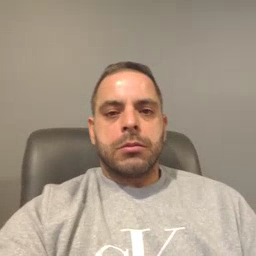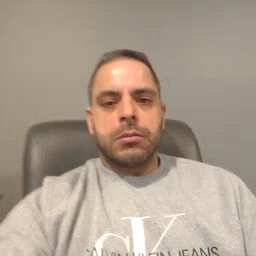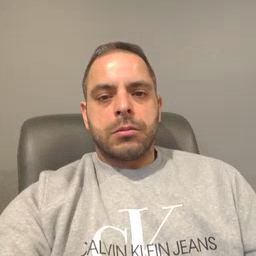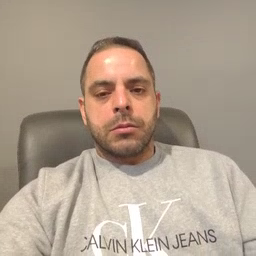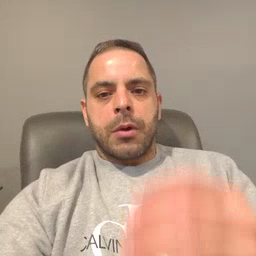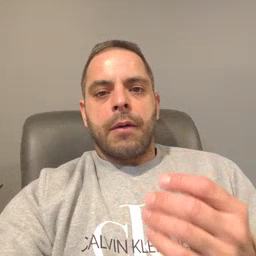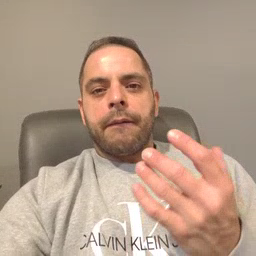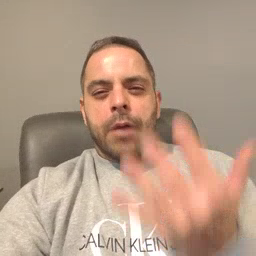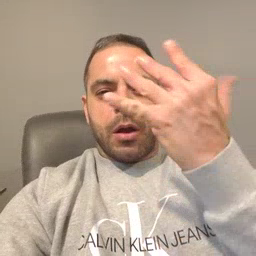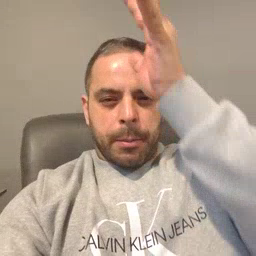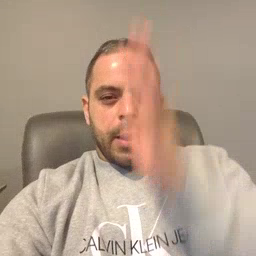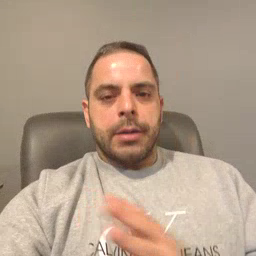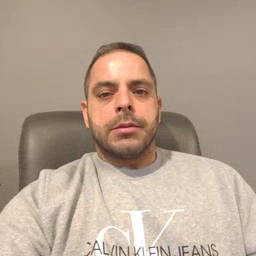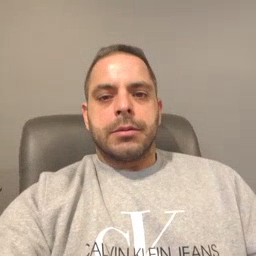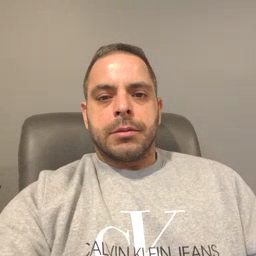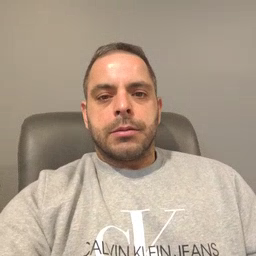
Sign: fireman